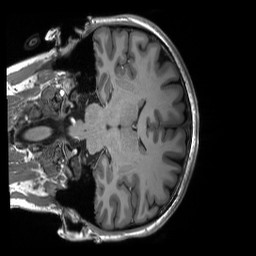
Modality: T1w
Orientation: coronal
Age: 21
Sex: female
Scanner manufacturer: siemens
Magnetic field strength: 3 T
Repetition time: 2.3 s
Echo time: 0.00298 s